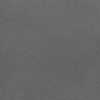
Label: dusty